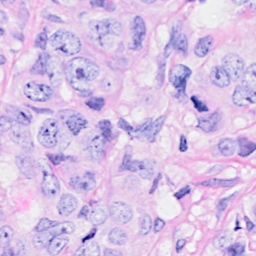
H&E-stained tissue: Breast